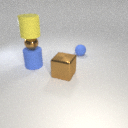
large brown metal cube in front of large blue rubber cylinder